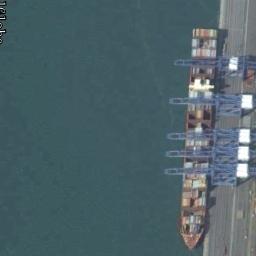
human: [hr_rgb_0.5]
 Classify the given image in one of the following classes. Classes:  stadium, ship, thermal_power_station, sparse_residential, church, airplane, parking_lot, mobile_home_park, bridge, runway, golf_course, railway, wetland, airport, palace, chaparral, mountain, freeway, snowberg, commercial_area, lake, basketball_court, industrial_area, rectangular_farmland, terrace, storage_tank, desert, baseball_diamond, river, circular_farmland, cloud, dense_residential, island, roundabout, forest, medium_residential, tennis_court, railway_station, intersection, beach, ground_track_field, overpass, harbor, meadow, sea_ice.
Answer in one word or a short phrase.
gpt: ship